Question: I have a small form in a system I'm working on which takes in a bank authorization code and updates the account accordingly.
I'm putting the validation in place, starting with trying to submit the form with no code provided.
I'm using the 'has-error' class elsewhere without issue, but in this case, it doesn't seem to be working:
'''
<div class="col-md-6 col-md-offset-3">
<div class="panel panel-default">
<div class="panel-heading">
Bart Foo - Payment Received
<div class="label label-info pull-right">Transfer</div>
</div>
<div class="panel-body">
<form action="/Payments/Update/dQyQyALT3kqPRxcxLclKRQ" method="post">
<div class="form-group has-errror">
<label for="ref-code">Please enter the reference number for the Transfer.</label>
<input type="text" placeholder="You must enter a reference code" name="ref-code" class="form-control">
<p>
<small>The user will see this authorization code in the registration portal.</small>
</p>
<p>
Upon approving this payment, a confirmation email will immediately be sent to the user at this address: <code>bart.foo@example.com</code>
</p>
</div>
<div class="row">
<div class="col-md-4 col-md-offset-8">
<input type="submit" value="Approve Payment" class="form-control pull-right btn-default">
</div>
</div>
</form>
</div>
</div>
</div>
'''
And the result:

'has-error' is applied to the container div, which is a 'form-group', and contains an 'input' with 'form-control' applied. What have I missed?
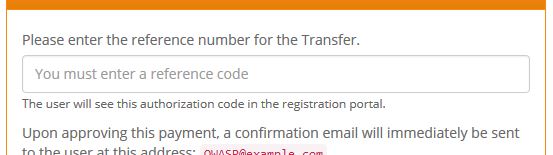
Answer: Your problem is simple: you wrote 'has-errror' in your code instead of 'has-error'
'''
<div class="form-group has-error">
'''
## Working bootply link